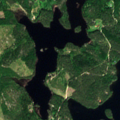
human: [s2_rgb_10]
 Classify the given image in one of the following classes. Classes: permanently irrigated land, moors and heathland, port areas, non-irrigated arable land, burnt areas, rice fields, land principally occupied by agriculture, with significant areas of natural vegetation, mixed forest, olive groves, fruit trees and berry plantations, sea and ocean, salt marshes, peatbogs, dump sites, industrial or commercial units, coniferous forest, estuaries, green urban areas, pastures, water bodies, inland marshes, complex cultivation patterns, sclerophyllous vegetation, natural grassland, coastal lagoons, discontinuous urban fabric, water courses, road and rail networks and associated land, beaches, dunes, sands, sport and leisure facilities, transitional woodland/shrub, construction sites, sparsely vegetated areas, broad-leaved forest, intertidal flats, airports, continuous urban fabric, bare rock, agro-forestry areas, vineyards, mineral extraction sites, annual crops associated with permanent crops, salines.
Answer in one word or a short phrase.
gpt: coniferous forest, mixed forest, transitional woodland/shrub, water bodies